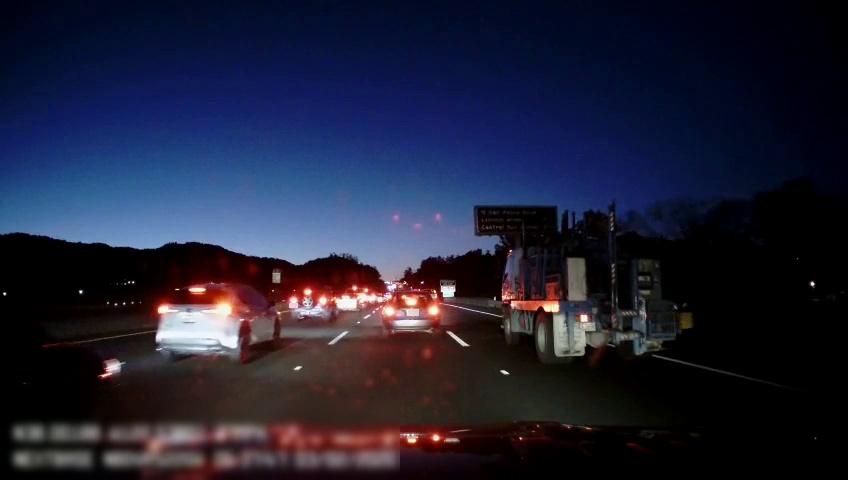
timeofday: Night
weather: Other
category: Drivable Space
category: Vehicles | Other LV
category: Vehicles | Truck
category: Vehicles | Car
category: Vehicles | Car
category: Vehicles | Truck
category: Vehicles | Car
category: Vehicles | Car
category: Lanes | Alternate Lane
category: Lanes | Current Lane
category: Lanes | Alternate Lane
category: Lanes | Alternate Lane
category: Traffic | Signs
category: Traffic | Signs
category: Traffic | Signs
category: Traffic | Signs
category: Traffic | Signs